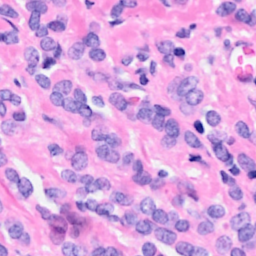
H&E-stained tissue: Breast